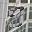
Label: 9